Question: Has anyone tried to style JButton to look like NetBeans toolbar buttons? That would be showing just a picture and when you hover over it, a 1px rounded correner gray border shows and a background different on top and on the bottom of the button... Can't seem to be able to style a JButton like that.... any suggestions? Thanks!

Left: normal
Middle: hover
Right: focus
I don't even need that half-half background really, just can't even get borders to paint on hover...
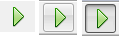
Answer: How about this implementation? I reference another <URL> where to paint the border with a different background once the button get the focus. I hope you like this answer.
'''
import java.awt.Color;
import java.awt.FlowLayout;
import java.awt.Graphics;
import java.awt.Graphics2D;
import java.awt.RenderingHints;
import java.awt.Shape;
import java.awt.event.MouseEvent;
import java.awt.event.MouseListener;
import java.awt.geom.Area;
import java.awt.geom.RoundRectangle2D;
import java.net.URL;
import javax.swing.ImageIcon;
import javax.swing.JButton;
import javax.swing.JFrame;
public class StylistButton extends JButton implements MouseListener
{
boolean mouseIn = false;
public StylistButton(String s)
{
addMouseListener(this);
setBorderPainted(false);
setContentAreaFilled(false);
}
protected static ImageIcon createImageIcon(String path)
{
URL imgURL = TextSamplerDemo.class.getResource(path);
if (imgURL != null)
{
return new ImageIcon(imgURL);
}
else
{
System.err.println("Couldn't find file: " + path);
return null;
}
}
protected void paintComponent(Graphics g)
{
// set button big enough so we can see the rounding curve.
setSize(60, 40);
ImageIcon netbeans = createImageIcon("netbeans.png");
if (netbeans != null)
{
setIcon(netbeans);
}
setIcon(netbeans);
Color[] gradients;
Graphics2D g2 = (Graphics2D) g;
super.paintComponent(g2);
if(getModel().isRollover())
{
g2.setRenderingHints(new RenderingHints(RenderingHints.KEY_ANTIALIASING, RenderingHints.VALUE_ANTIALIAS_ON));
Shape firstClip = g.getClip();
RoundRectangle2D rect = new RoundRectangle2D.Double();
double arc = Math.ceil(getSize().getHeight() / 3);
rect.setRoundRect(0, 0, Math.ceil(getSize().getWidth()), Math.ceil(getSize().getHeight()), arc, arc);
Area secondClip = new Area(getBounds());
secondClip.subtract(new Area(rect));
Area finalClip = new Area(firstClip);
finalClip.subtract(secondClip);
g2.setClip(finalClip);
super.paintComponent(g2);
gradients = new Color[] { new Color(184, 207, 229), new Color(122, 138, 153), new Color(184, 207, 229) };
for(int i = 0; i < gradients.length; i++)
{
arc -= 2;
g2.setColor(gradients[i]);
g2.drawRoundRect(i+1, i+1, (int)Math.ceil(getSize().getWidth()-2)-(i*2), (int)Math.ceil(getSize().getHeight()-2)-(i*2), (int)arc, (int)arc);
}
}
else if (getModel().isSelected())
{
// TODO, leave a permanent focus mark here.
}
}
public static void main(String[] args)
{
JFrame frame = new JFrame();
frame.getContentPane().setLayout(new FlowLayout());
StylistButton sButton = new StylistButton("stylistButton");
frame.getContentPane().add(sButton);
frame.setSize(250, 250);
frame.setDefaultCloseOperation(JFrame.EXIT_ON_CLOSE);
frame.setVisible(true);
}
@Override
public void mouseClicked(MouseEvent e)
{
}
@Override
public void mousePressed(MouseEvent e)
{
}
@Override
public void mouseReleased(MouseEvent e)
{
}
@Override
public void mouseEntered(MouseEvent e)
{
}
@Override
public void mouseExited(MouseEvent e)
{
}
}
'''